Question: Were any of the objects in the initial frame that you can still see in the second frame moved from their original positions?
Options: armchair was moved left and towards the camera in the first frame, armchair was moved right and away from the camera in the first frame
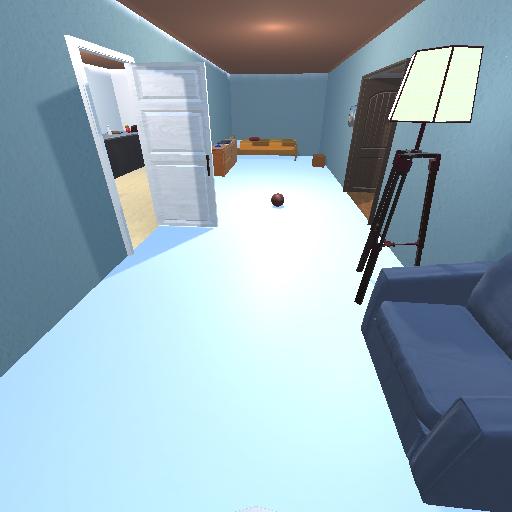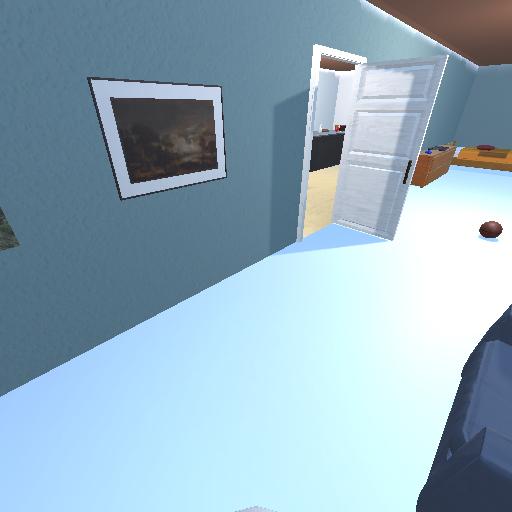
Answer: armchair was moved left and towards the camera in the first frame